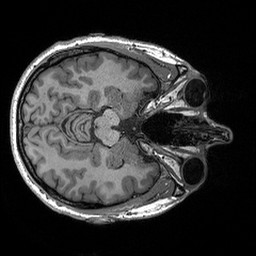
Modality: T1w
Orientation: axial
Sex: male
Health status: healthy
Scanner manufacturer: siemens
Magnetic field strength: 3 T
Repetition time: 2.3 s
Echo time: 0.00296 s